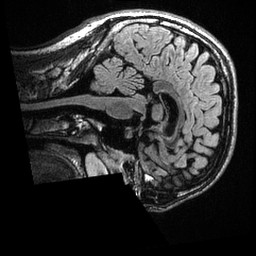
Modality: T2w
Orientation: sagittal
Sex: male
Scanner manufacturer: ge
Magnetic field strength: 3 T
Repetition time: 6 s
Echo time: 0.1264 s